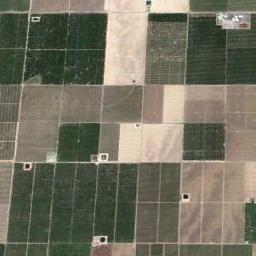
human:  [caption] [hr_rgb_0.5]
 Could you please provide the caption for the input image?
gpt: There are many rectangular farmlands of different shades .

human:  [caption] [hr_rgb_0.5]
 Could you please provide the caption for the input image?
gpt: There are some green and bare rectangular farmland .

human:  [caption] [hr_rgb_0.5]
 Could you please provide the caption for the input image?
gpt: Many neatly arranged green, Brown and khaki mixed rectangular farmlands of different sizes .

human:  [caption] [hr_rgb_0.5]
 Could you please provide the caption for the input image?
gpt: Some rectangular farmlands of different colors are arranged in neat rows and some houses are surrounded by these farmlands .

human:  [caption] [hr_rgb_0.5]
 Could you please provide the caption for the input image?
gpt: There are some green rectangular farmlands and yellow ones .